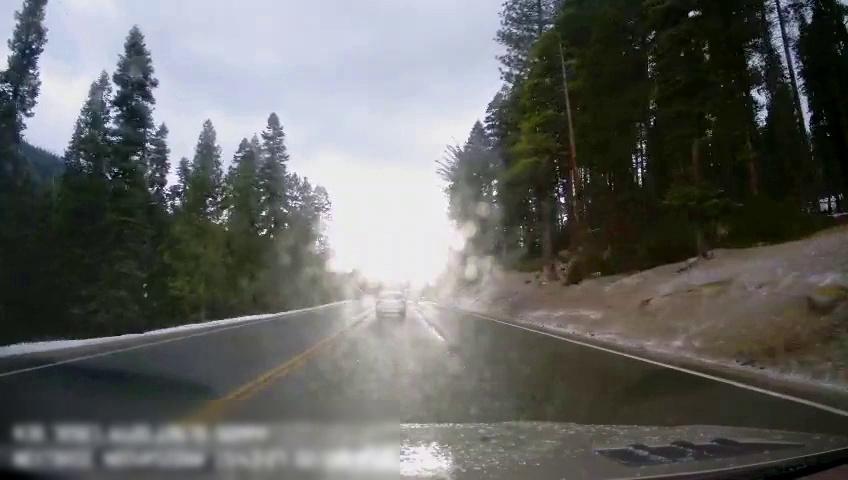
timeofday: Day
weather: Cloudy
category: Drivable Space
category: Vehicles | Car
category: Lanes | Current Lane
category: Lanes | Current Lane
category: Lanes | Opposite Lane
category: Lanes | Opposite Lane
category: Lanes | Current Lane